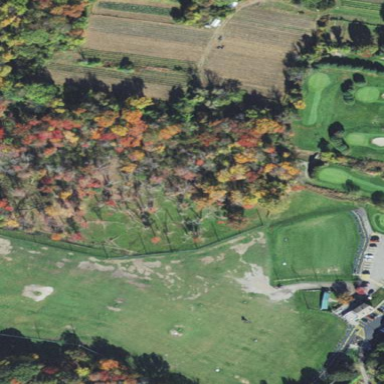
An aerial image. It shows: Driving range golf pitch.